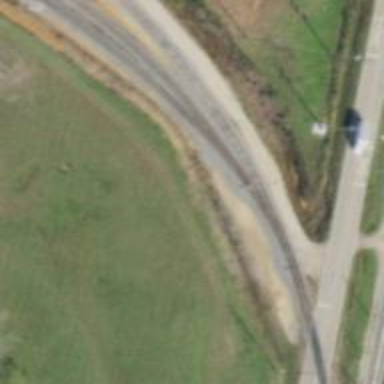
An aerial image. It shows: Railway spur junction.